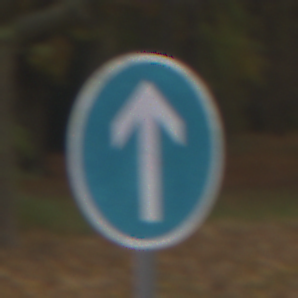
Verkehrszeichen: VorgeschriebeneFahrtrichtungGeradeaus
Umgebung: Outdoor, Nature
Tageszeit: Midday
Wetter: Overcast
Licht: Natural
Jahreszeit: Autumn
Kontrast: LowContrast